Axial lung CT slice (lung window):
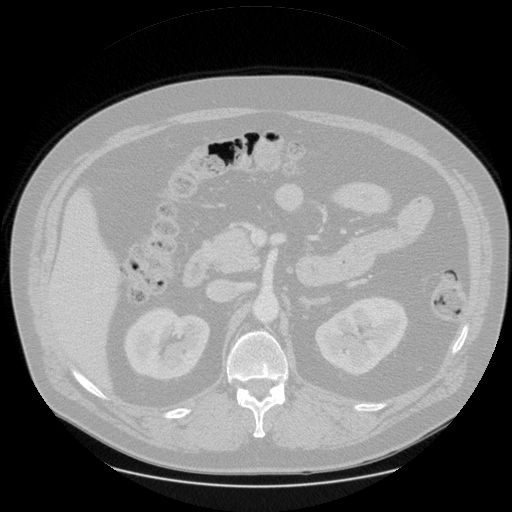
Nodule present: no